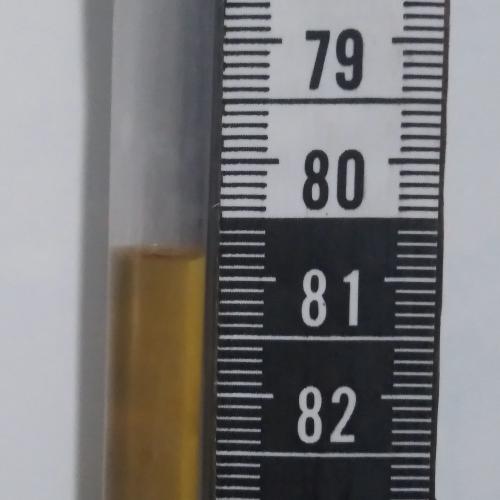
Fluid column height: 80.8 cm